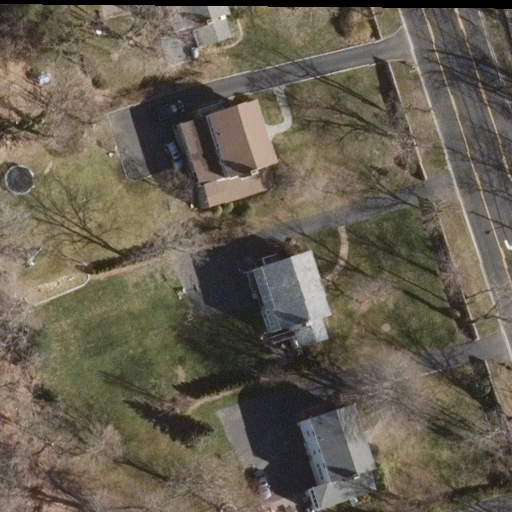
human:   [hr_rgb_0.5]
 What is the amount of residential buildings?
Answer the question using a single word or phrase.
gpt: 4

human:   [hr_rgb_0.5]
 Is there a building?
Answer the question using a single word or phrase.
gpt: yes

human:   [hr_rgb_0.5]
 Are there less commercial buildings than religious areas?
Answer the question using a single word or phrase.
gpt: no

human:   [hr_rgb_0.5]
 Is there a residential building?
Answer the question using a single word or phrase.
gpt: yes

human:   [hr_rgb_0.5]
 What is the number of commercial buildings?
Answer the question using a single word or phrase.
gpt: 0

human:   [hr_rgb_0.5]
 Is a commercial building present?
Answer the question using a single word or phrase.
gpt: no

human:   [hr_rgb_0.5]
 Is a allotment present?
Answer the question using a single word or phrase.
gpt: no

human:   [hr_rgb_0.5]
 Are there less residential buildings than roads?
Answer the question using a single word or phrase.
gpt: no

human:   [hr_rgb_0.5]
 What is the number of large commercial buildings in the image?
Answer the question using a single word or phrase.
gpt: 0

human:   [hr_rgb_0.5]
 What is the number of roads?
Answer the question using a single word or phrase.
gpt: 1

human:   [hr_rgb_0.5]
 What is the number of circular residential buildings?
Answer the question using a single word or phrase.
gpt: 0

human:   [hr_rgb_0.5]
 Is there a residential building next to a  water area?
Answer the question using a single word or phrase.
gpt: no

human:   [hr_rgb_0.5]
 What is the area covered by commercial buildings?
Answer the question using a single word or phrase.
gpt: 0m2

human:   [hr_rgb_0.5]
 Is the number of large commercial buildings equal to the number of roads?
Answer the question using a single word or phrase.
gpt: no

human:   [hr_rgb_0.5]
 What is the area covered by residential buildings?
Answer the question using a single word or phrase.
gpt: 739m2

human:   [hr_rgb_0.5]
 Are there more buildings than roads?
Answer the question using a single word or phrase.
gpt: yes

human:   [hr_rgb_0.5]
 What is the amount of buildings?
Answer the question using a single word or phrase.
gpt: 4

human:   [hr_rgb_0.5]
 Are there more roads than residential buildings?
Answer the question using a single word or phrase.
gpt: no

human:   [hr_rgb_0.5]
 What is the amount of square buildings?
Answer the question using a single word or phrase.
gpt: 0

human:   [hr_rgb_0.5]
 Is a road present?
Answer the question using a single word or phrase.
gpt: yes

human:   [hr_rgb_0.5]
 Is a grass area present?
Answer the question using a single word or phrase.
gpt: no

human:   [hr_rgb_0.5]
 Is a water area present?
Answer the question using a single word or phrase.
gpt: no

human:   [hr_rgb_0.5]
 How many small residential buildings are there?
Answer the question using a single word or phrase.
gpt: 1

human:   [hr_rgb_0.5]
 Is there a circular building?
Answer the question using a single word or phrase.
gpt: no

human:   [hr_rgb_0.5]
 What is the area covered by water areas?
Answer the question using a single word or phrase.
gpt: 0m2

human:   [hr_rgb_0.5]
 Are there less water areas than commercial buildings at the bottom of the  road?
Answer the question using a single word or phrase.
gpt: no

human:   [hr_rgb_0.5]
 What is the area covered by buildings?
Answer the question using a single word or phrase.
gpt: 739m2

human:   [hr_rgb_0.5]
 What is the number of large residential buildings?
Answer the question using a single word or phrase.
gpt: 0

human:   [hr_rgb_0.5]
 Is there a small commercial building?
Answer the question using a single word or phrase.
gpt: no

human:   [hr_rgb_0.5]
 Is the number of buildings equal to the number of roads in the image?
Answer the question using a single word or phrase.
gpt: no

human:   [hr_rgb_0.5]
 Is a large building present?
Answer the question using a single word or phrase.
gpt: no

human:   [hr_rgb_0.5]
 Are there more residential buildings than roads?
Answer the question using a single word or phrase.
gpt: yes

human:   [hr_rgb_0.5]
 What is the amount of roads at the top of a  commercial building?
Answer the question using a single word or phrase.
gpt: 0

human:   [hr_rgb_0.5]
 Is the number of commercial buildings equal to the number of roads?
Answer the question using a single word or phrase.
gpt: no

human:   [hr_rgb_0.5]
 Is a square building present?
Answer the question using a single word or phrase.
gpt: no

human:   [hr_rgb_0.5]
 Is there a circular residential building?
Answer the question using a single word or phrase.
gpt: no

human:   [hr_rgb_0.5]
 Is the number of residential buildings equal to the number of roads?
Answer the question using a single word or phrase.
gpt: no

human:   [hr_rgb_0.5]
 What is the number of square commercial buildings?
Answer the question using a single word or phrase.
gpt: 0

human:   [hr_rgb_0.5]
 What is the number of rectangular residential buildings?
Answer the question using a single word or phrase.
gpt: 0

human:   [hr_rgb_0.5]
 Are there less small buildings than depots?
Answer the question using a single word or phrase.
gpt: no

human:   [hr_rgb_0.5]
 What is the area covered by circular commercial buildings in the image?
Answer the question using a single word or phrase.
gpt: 0m2

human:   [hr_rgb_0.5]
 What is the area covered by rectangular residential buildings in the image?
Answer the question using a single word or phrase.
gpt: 0m2

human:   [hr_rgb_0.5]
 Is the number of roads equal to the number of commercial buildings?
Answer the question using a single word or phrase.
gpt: no

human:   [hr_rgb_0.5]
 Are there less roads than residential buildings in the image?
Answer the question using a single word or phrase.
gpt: yes

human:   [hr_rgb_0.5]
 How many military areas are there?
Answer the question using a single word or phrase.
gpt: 0

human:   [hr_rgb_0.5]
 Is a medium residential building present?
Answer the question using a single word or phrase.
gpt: yes

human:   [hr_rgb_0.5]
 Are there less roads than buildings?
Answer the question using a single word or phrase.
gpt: yes

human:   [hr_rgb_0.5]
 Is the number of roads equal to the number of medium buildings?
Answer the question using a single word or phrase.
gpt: no

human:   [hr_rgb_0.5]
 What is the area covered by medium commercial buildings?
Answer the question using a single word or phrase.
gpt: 0m2

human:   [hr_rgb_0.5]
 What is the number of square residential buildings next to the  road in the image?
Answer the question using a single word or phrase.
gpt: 0

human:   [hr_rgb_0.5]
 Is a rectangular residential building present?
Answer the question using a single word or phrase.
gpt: no

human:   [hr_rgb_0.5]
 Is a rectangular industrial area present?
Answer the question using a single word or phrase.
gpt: no

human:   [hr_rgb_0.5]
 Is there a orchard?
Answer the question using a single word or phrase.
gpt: no

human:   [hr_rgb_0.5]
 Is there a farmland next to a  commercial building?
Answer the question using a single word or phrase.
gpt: no

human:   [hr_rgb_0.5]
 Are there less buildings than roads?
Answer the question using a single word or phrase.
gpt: no

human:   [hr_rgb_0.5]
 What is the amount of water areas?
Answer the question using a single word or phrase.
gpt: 0

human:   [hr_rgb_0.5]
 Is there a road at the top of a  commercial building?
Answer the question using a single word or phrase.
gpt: no

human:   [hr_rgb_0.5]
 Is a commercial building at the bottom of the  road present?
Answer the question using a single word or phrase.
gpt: no

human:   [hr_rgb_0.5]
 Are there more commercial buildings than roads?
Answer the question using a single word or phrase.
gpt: no

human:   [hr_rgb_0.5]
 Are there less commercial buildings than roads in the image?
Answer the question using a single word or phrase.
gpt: yes

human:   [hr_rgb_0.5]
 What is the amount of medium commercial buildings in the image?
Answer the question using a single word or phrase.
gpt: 0

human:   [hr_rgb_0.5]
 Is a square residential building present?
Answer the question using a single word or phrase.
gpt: no

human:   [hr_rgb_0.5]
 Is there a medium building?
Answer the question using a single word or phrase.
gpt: yes

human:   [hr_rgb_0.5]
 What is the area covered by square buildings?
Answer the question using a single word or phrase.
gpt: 0m2